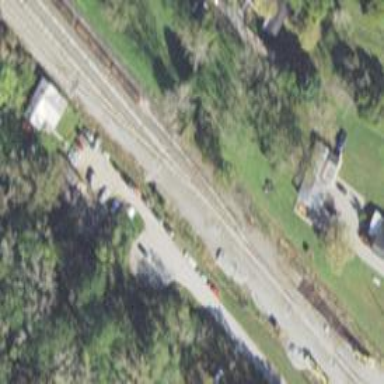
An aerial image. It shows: Railway yard in service.